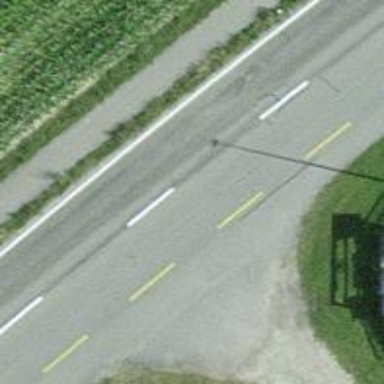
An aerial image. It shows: Primary road with asphalt surface.